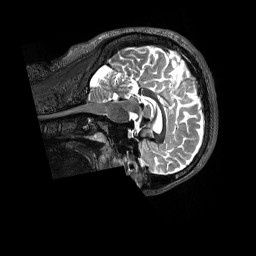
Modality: T2w
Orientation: sagittal
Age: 26
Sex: male
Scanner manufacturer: siemens
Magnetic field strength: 3 T
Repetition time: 3.2 s
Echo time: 0.728 s